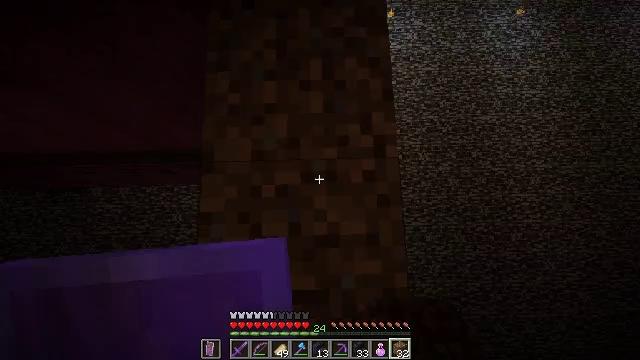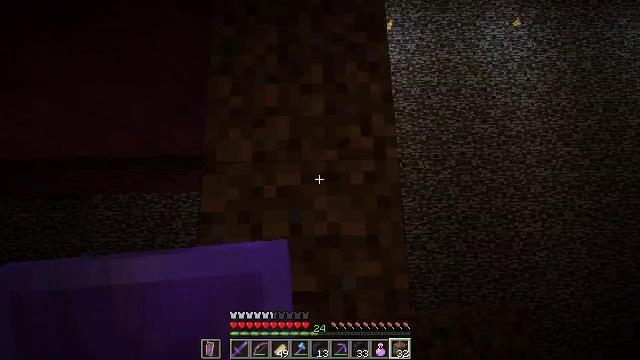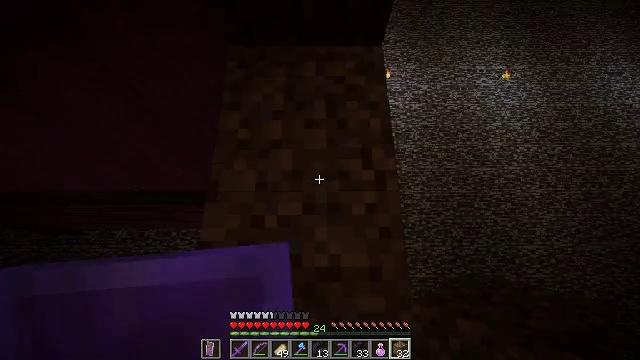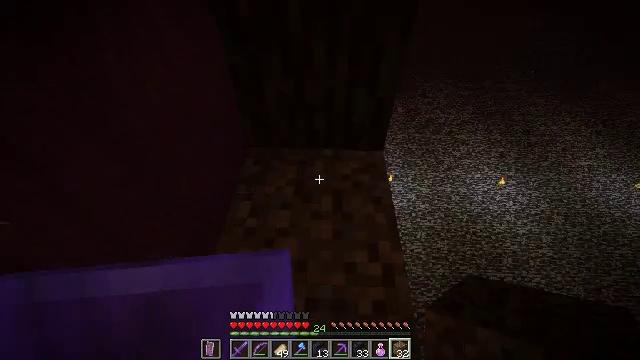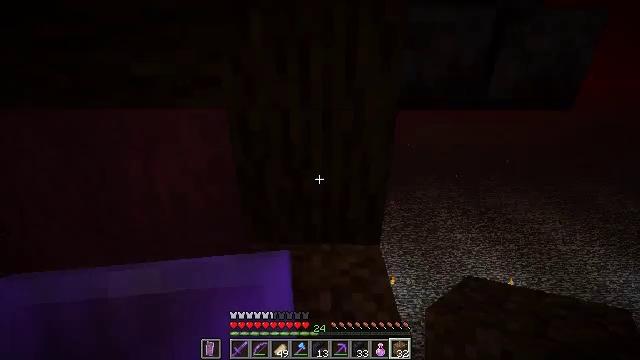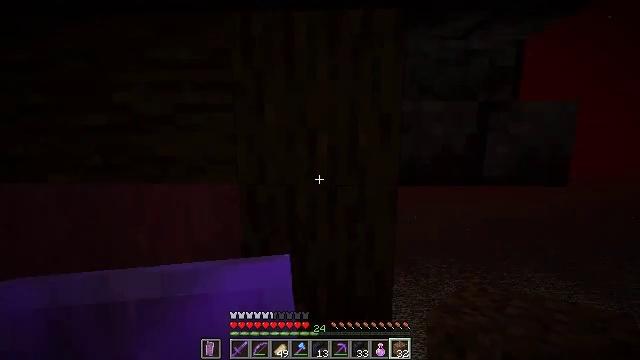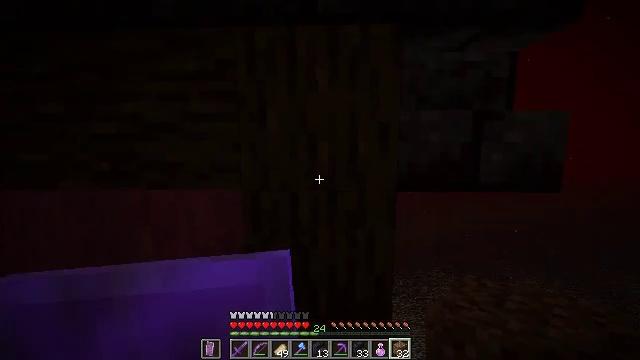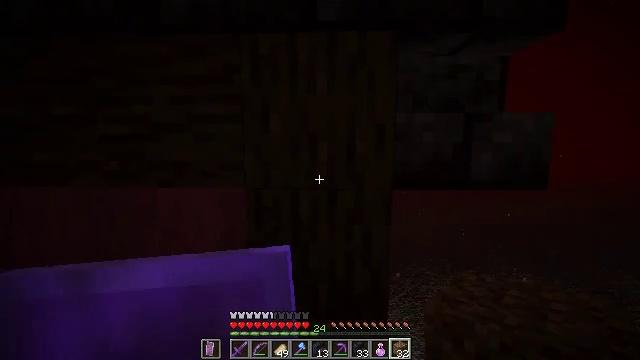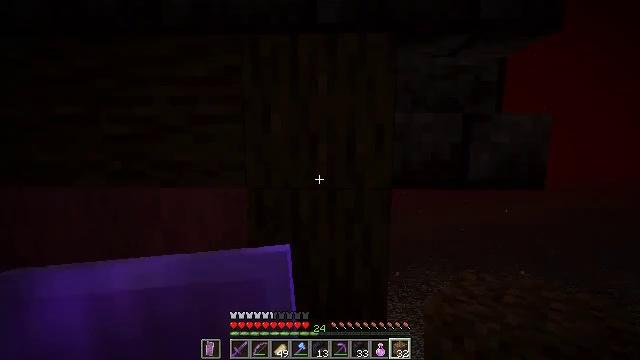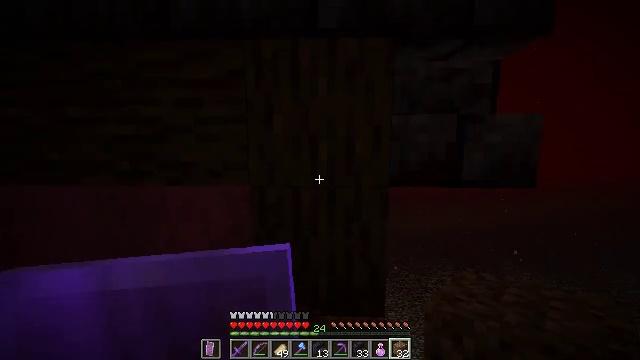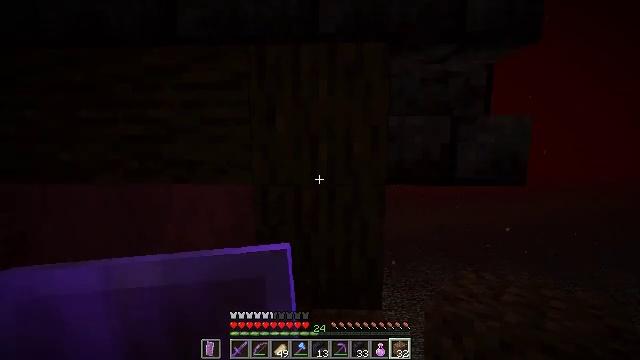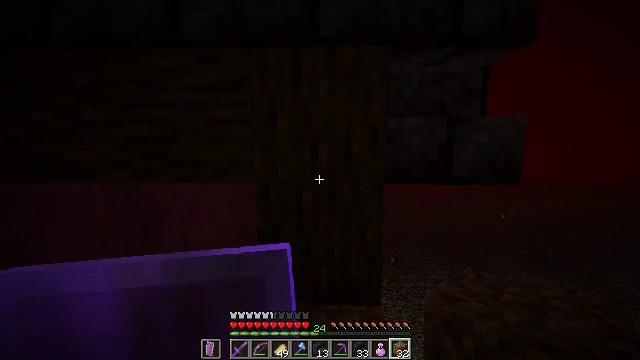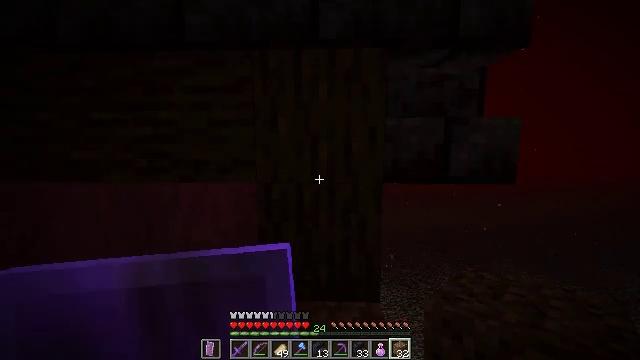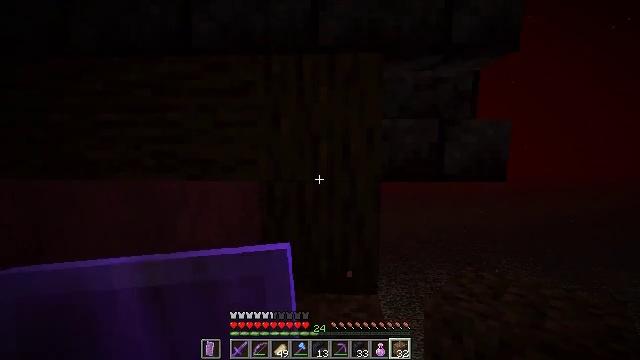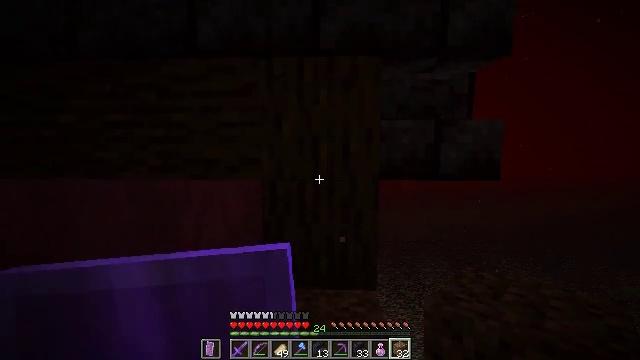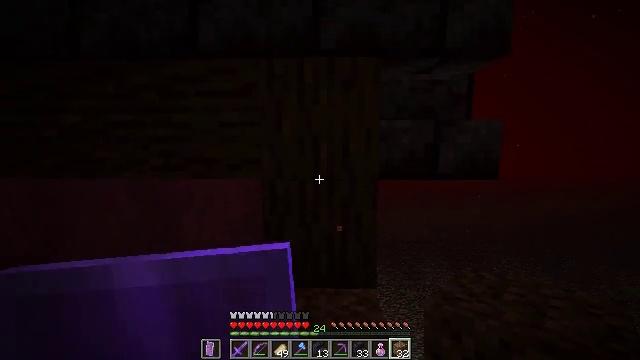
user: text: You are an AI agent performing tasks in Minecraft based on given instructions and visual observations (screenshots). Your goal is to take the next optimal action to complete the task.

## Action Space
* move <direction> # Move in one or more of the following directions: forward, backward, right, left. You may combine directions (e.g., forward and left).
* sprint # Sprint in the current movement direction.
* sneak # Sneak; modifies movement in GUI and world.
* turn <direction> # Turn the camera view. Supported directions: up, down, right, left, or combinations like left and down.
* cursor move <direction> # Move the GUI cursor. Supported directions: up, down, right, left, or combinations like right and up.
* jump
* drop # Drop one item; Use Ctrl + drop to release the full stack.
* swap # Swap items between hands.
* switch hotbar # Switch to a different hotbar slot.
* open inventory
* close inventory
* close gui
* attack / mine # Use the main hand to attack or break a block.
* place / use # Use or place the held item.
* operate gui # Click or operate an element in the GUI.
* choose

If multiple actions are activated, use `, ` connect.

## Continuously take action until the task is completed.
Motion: motion action
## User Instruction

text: Break the polished blackstone brick stairs.
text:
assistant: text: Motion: move back, sneak, turn up
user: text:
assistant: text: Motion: move back, sneak, turn left and up
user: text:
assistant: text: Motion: move back, sneak, turn left and up
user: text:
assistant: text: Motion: move back, sneak, turn up
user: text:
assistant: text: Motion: move back, sneak, turn left and up
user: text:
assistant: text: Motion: move back, sneak, turn up
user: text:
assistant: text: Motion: move back, sneak
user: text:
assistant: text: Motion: move back, sneak
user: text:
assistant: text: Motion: move back, sneak
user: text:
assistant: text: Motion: move back, sneak
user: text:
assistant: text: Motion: move back, sneak
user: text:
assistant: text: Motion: move back, sneak
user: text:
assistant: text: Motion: move back, sneak
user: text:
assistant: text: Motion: move back, sneak
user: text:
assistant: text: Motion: sneak
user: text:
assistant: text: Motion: sneak
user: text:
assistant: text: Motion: sneak
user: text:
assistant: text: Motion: sneak
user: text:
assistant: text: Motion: sneak
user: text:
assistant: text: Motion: sneak
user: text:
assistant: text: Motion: sneak
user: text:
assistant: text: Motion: sneak
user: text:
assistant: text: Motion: sneak
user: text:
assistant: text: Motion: sneak
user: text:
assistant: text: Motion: move right, sneak
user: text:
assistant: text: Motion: move forward and move right, sneak
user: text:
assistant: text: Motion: move forward and move right, sneak
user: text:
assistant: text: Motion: move forward, sneak
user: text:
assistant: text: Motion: move forward, sneak
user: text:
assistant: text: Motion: move forward, sneak